Aerial crown-view tile of a tropical tree (Barro Colorado Island, Panama), acquired 20250124:
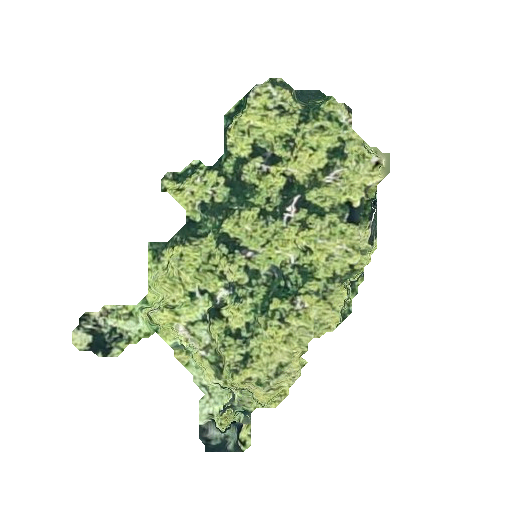
Species: Poulsenia armata
GBIF accepted scientific name: Poulsenia armata
Crown area: 85.998 m²